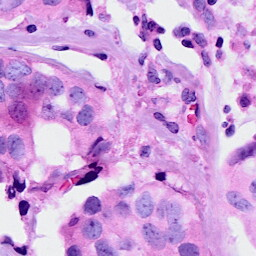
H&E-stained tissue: Breast